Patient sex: F
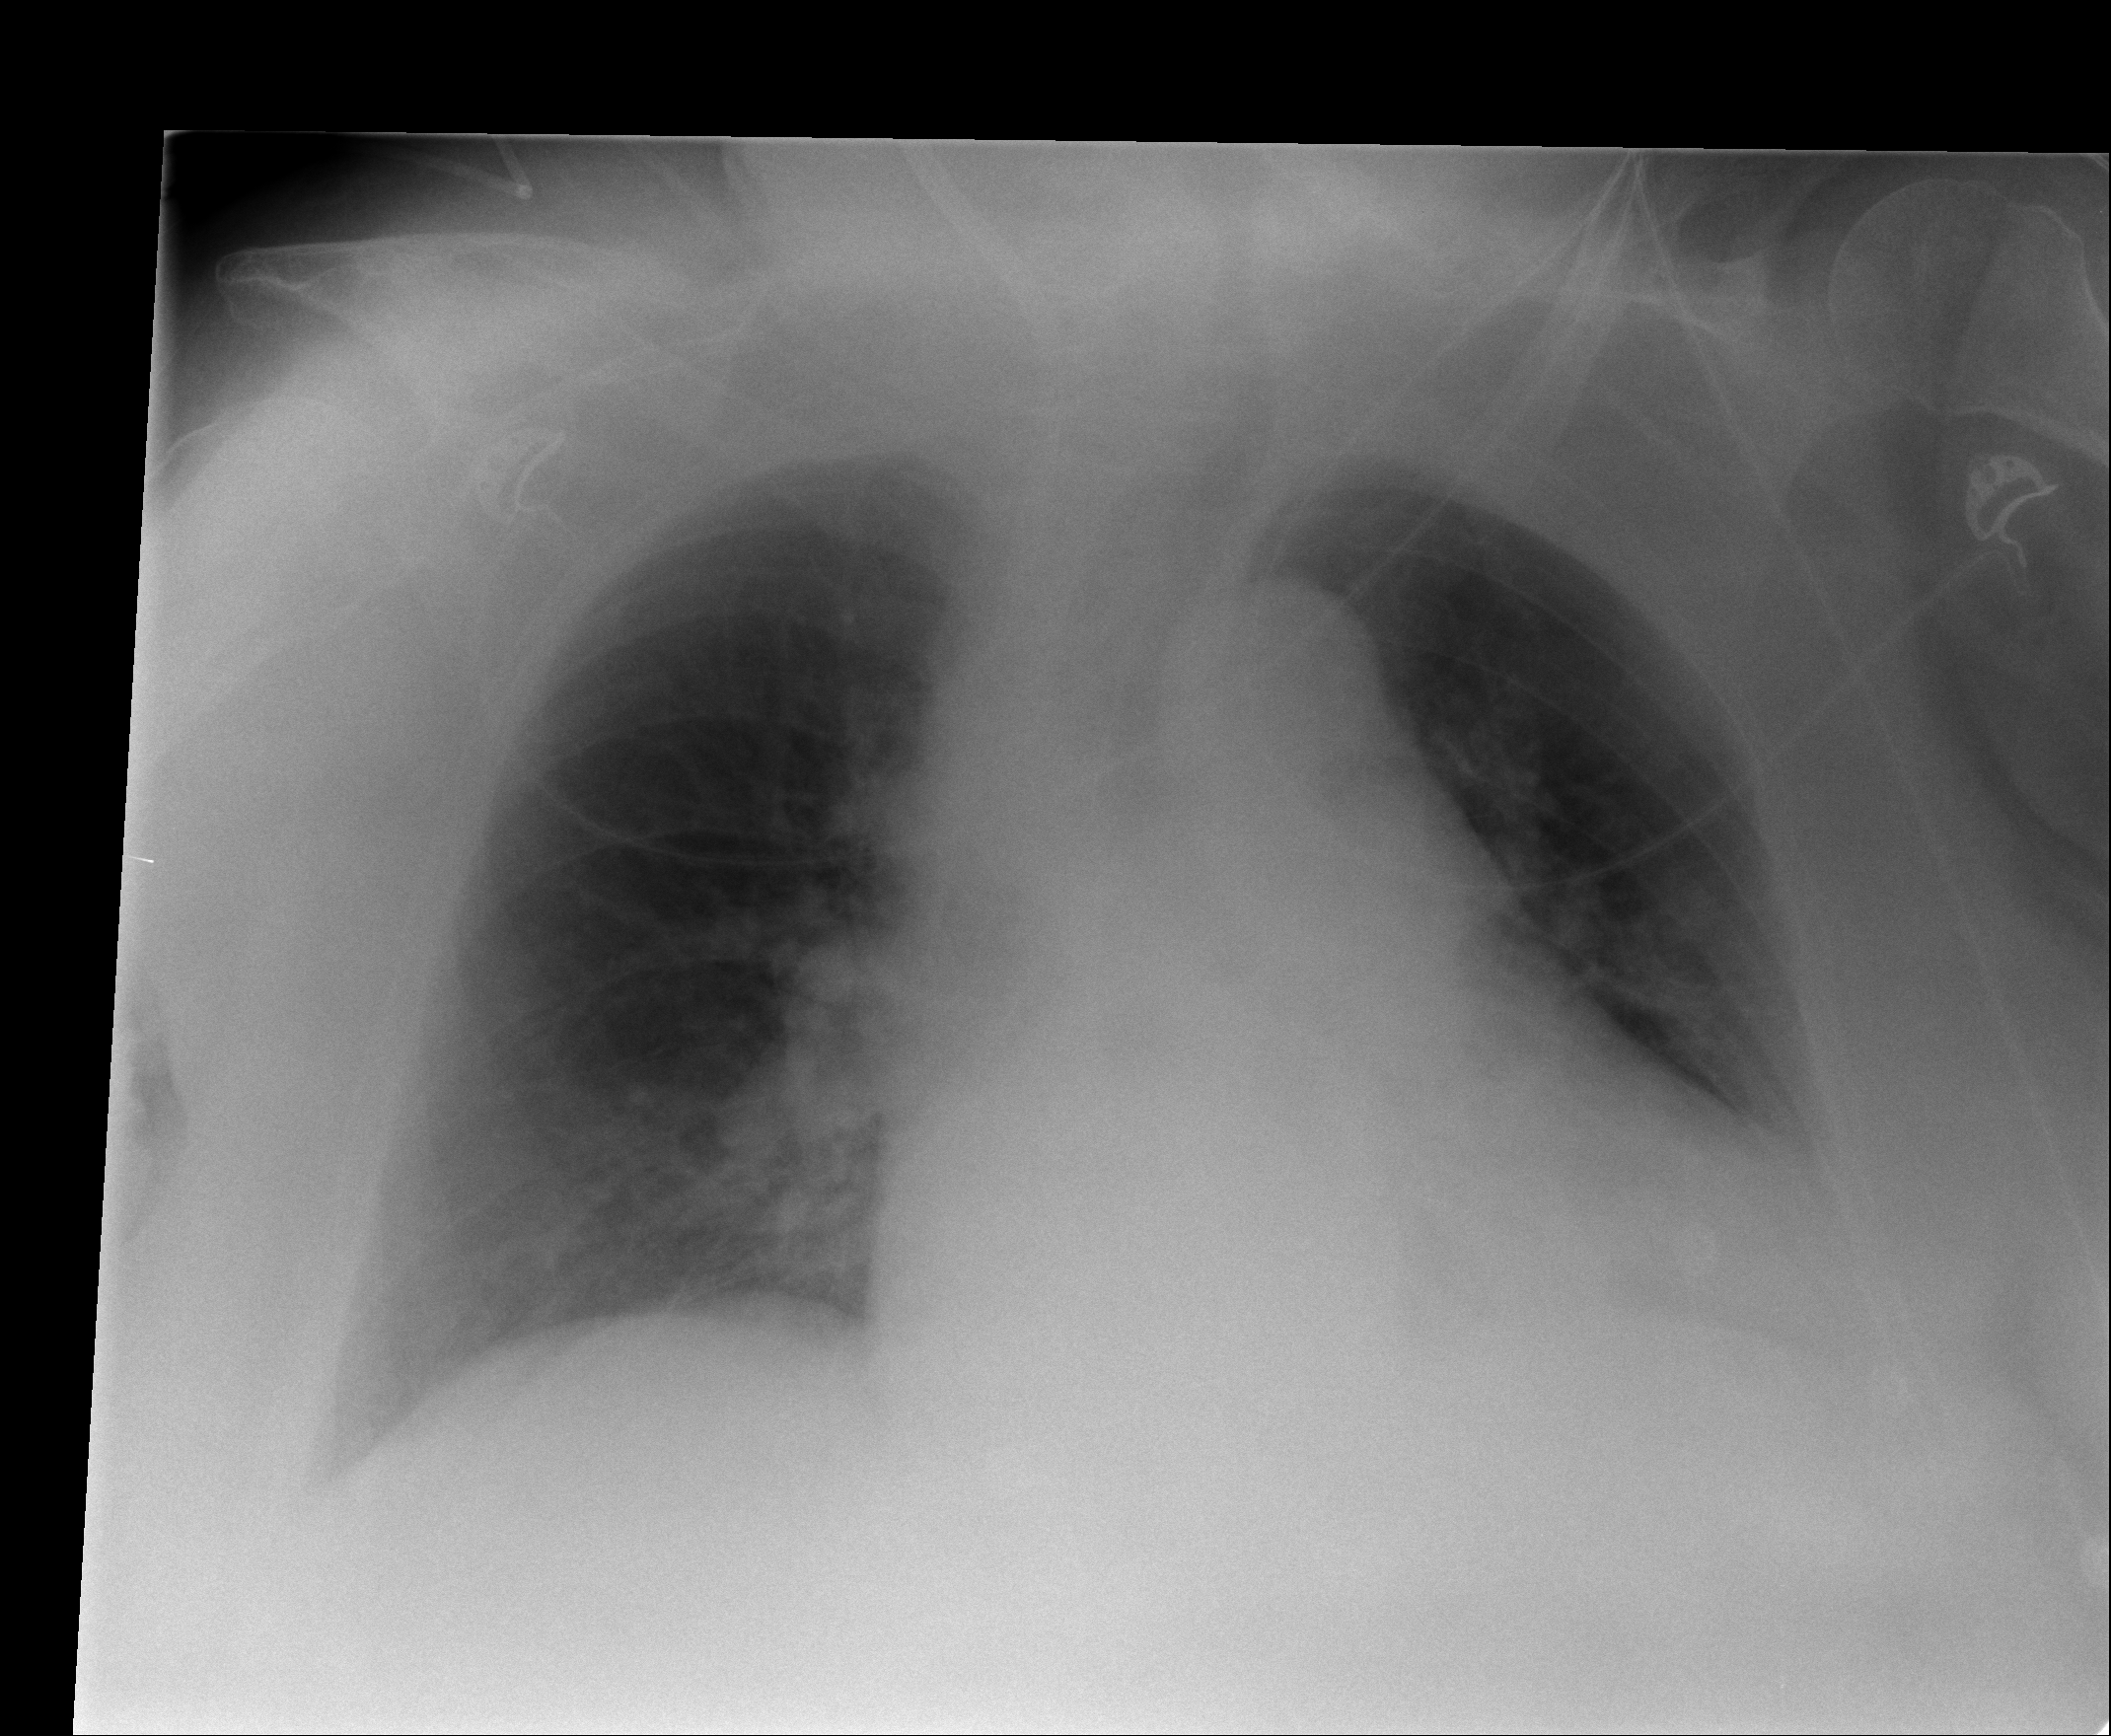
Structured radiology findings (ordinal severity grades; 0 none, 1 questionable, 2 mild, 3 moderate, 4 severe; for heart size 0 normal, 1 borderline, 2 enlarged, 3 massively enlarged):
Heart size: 2
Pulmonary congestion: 0
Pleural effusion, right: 0
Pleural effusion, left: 2
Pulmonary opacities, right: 0
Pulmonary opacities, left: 0
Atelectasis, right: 2
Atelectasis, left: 0